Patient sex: M
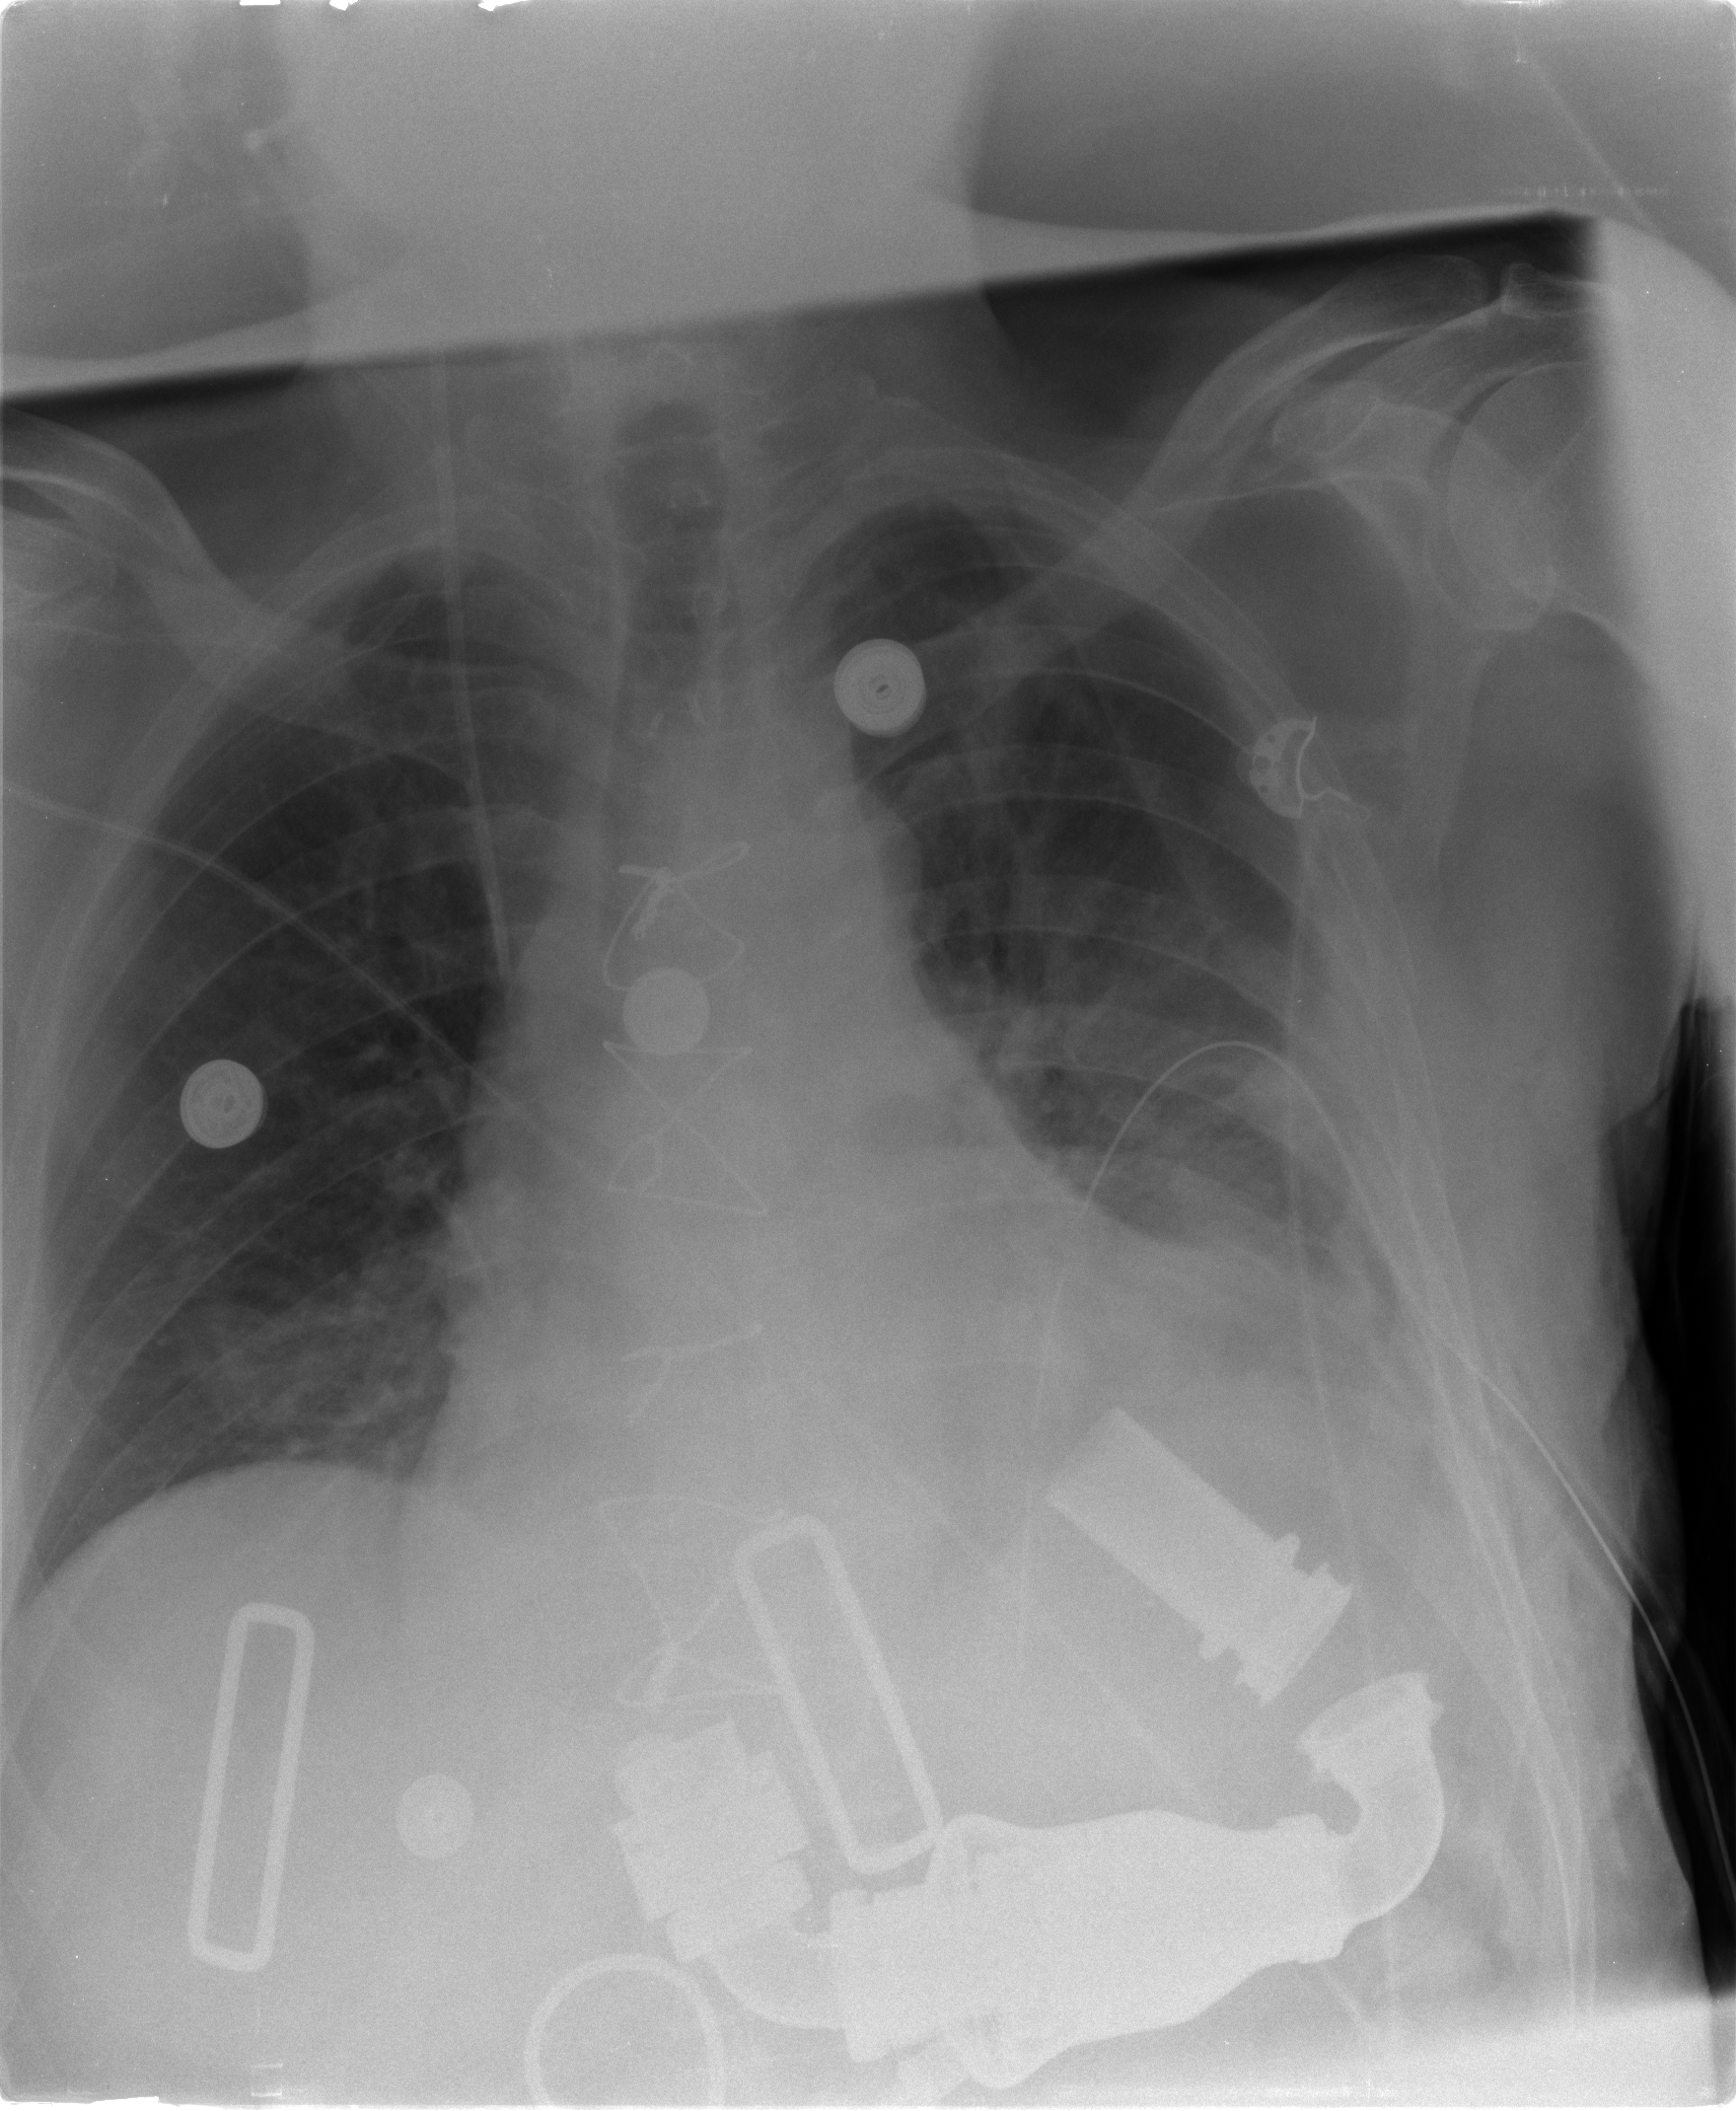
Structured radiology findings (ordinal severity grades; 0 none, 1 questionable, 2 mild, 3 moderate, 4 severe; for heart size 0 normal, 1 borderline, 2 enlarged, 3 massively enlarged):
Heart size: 2
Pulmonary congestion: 2
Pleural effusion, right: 0
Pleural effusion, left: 2
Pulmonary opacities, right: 1
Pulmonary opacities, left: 2
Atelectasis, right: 2
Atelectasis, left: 3